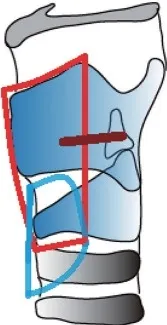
Clinical findings in case 2. (B) Operative schema. The removed area is encircled by a red line, and the place of the permanent tracheostoma is encircled by a blue line. The glottic closure site is shown as a brown line.
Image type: radiology (x_ray)